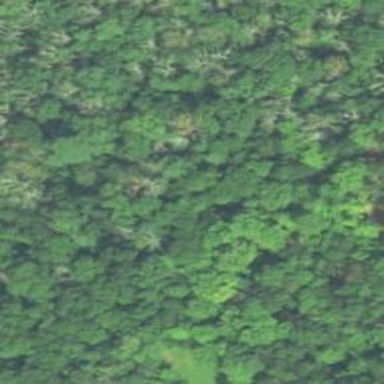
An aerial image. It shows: Mixed leaf woodland.